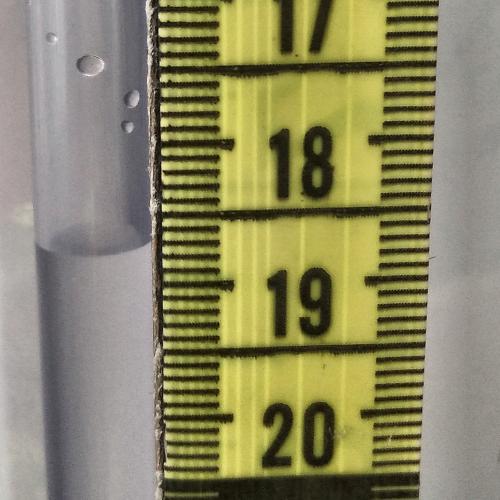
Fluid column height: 18.7 cm